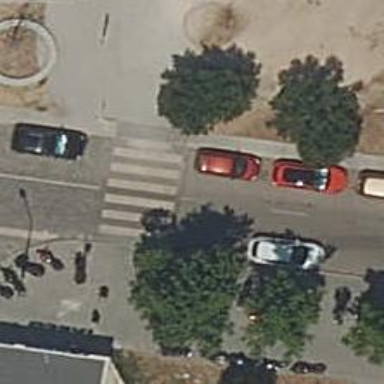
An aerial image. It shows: Uncontrolled zebra crossing on the road.